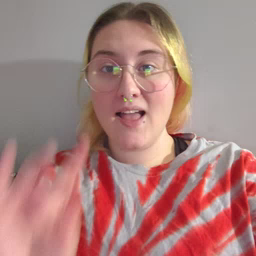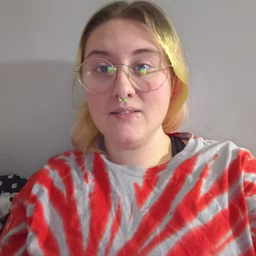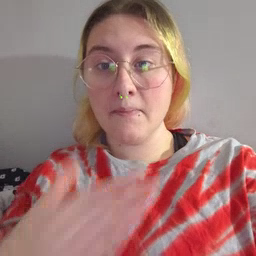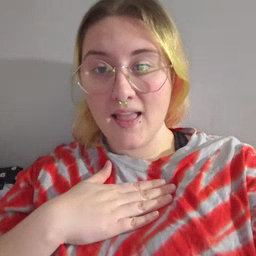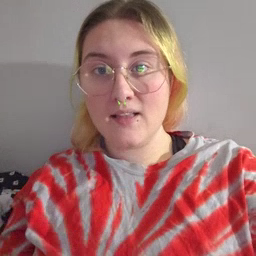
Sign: minemy